Field crop: tomato
Growth stage: 1
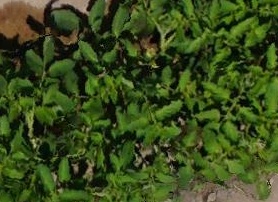
Species: tomato